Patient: sex M, age 36
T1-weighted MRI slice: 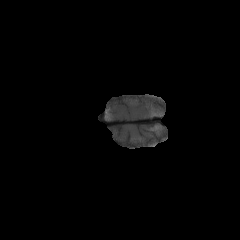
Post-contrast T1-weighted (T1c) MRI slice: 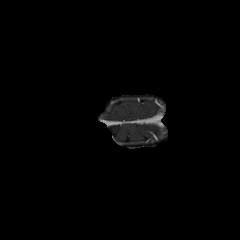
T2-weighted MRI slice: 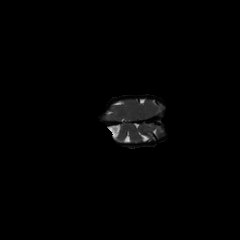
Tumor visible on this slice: no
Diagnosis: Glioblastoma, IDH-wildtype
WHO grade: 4